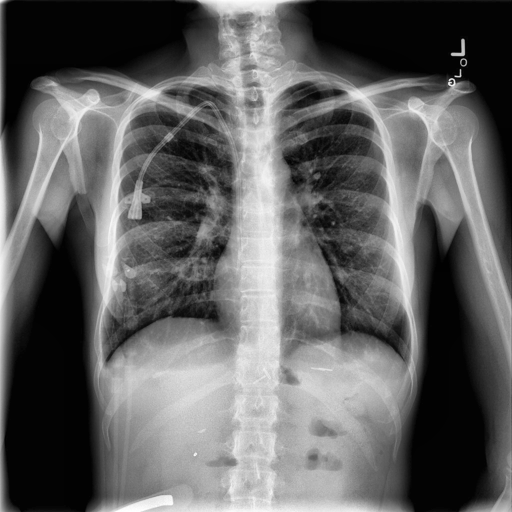
Finding: NORMAL